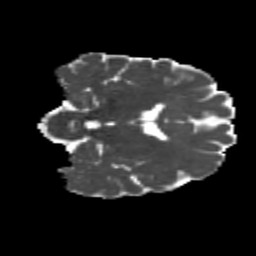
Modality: MD
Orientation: coronal
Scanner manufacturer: siemens
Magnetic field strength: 3 T
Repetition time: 4.16 s
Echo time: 0.0806 s